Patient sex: M
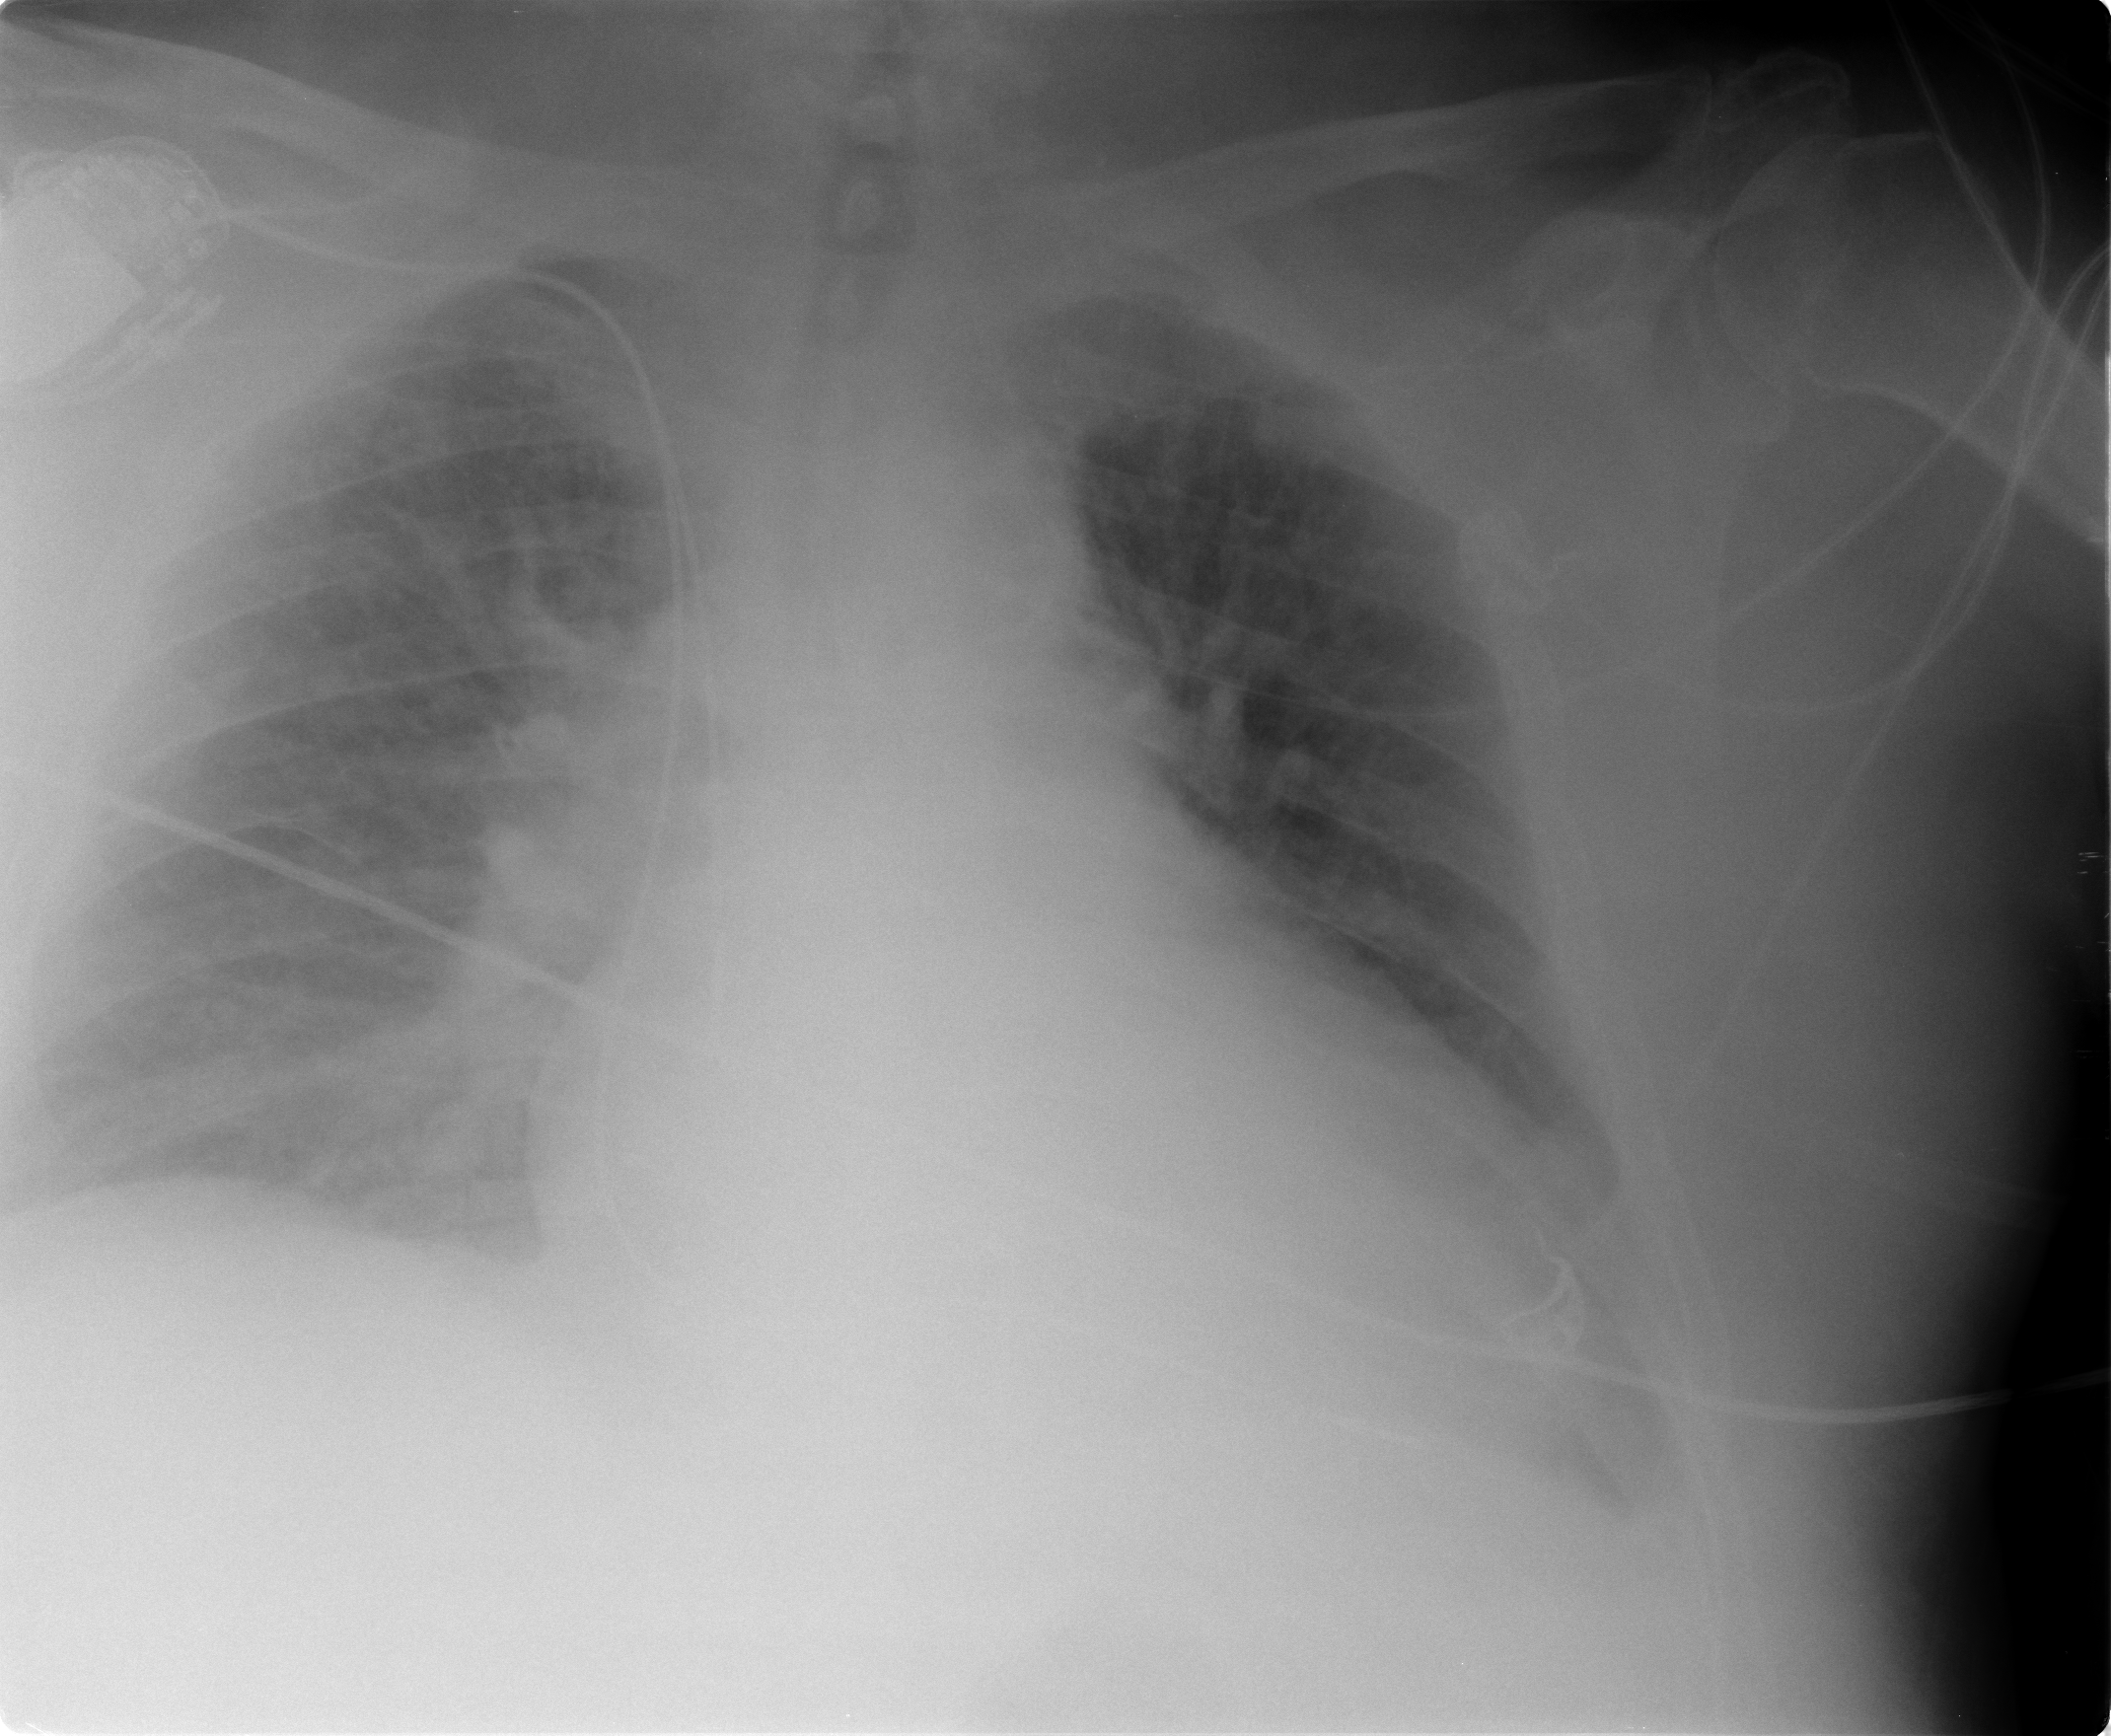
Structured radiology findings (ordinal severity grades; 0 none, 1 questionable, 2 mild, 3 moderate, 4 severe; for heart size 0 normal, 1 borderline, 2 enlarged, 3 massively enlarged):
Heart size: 3
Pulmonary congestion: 2
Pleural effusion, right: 2
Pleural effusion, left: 2
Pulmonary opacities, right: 2
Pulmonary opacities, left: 1
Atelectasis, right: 2
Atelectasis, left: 2